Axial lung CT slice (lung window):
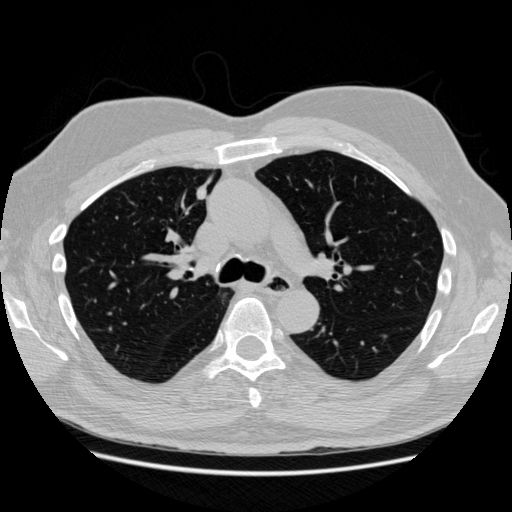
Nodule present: yes
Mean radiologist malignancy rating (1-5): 2.5